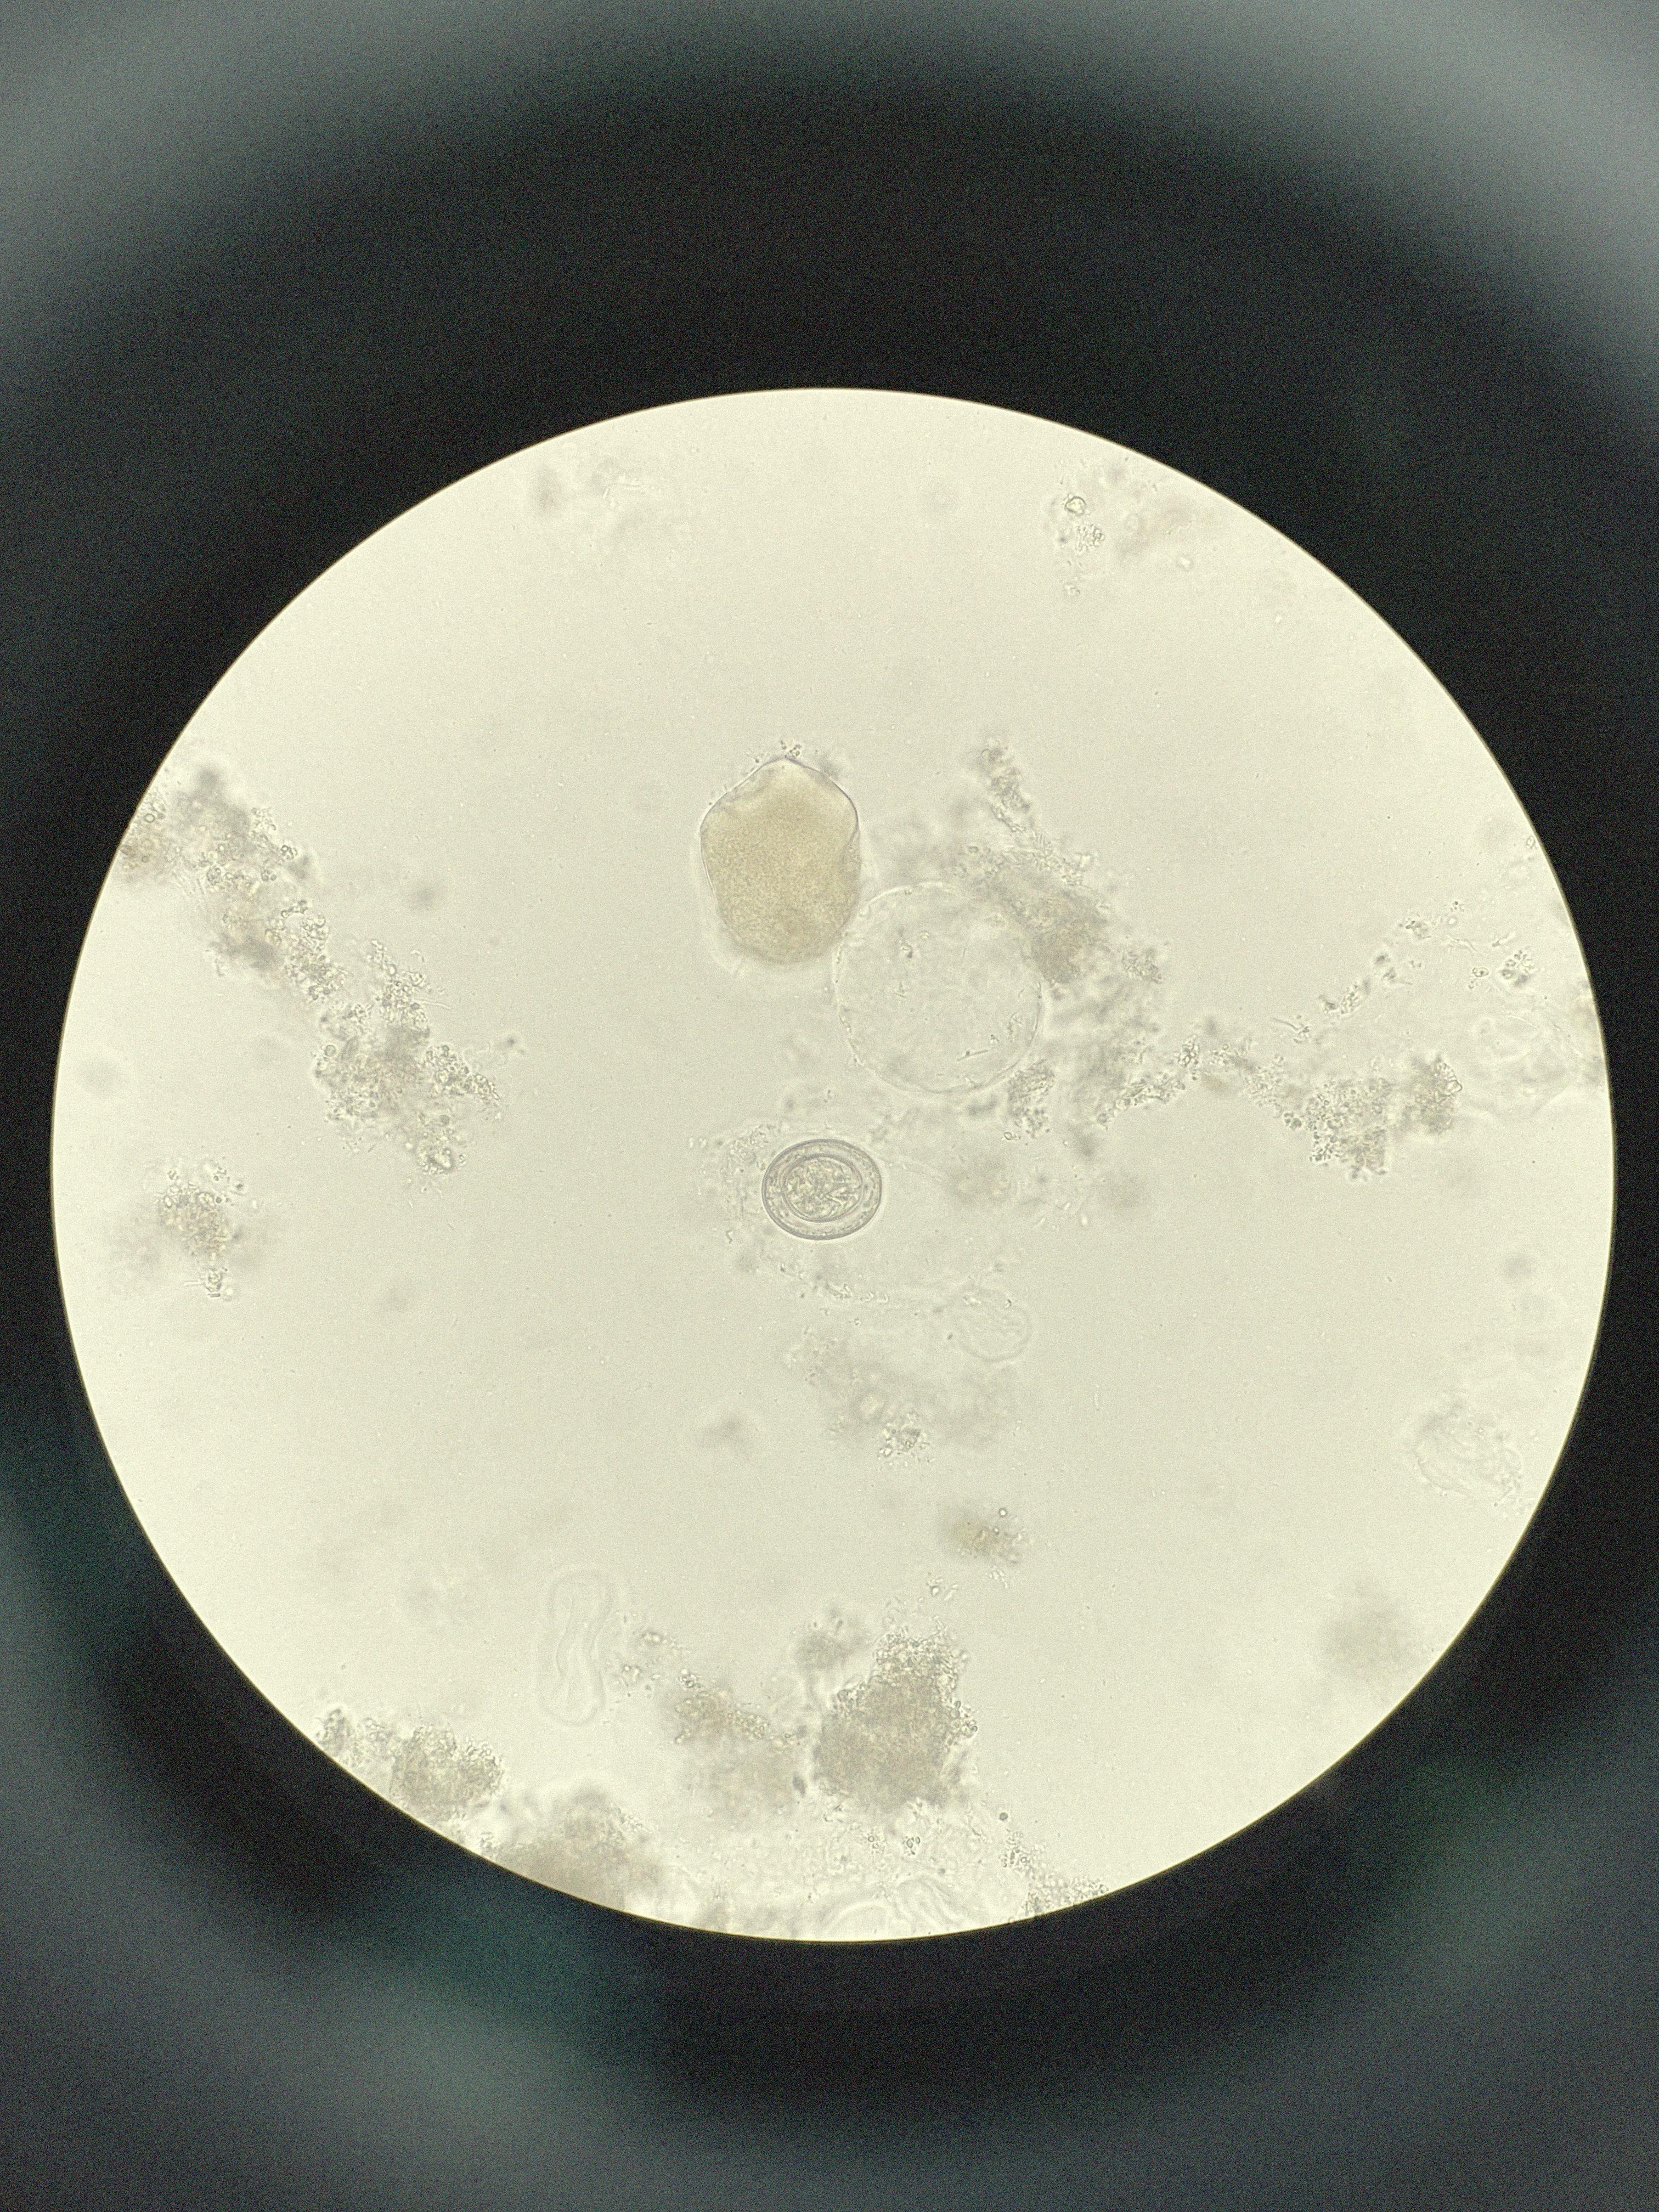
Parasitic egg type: Hymenolepis nana